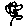
Label: flower